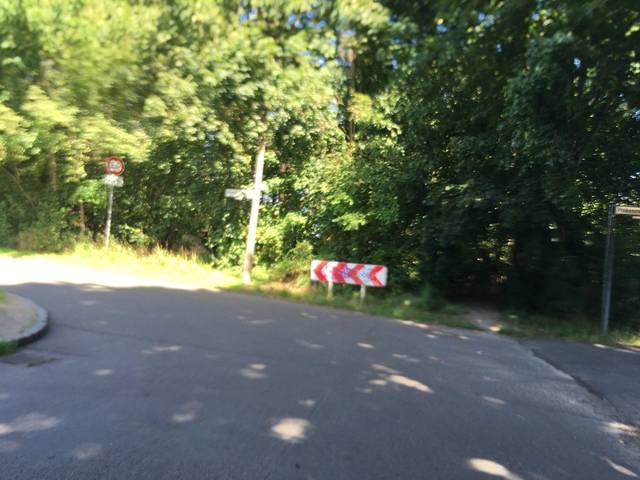
Region: Germany
Coordinates: 52.609, 13.453